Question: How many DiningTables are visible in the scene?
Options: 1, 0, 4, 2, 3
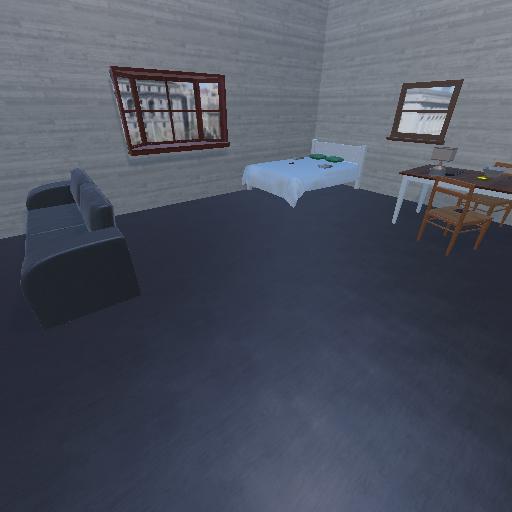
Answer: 1